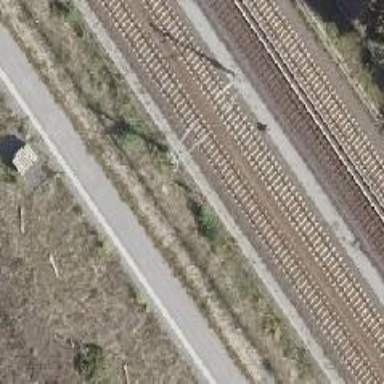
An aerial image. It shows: Catenary mast for power lines.